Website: bh-photo
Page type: customer-info-address
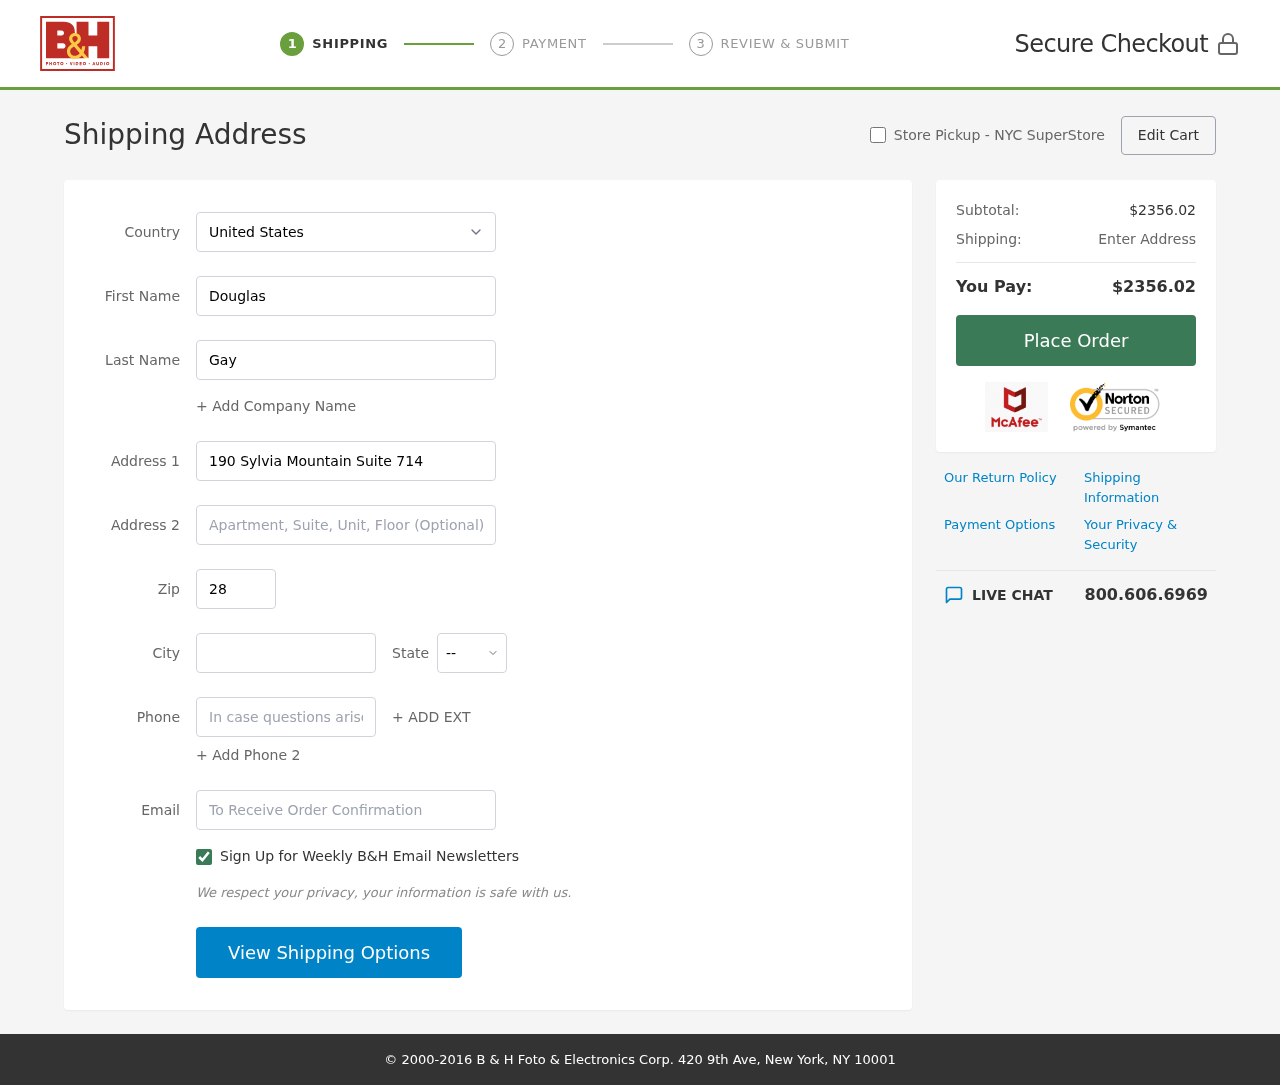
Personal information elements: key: PII_CITY
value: Port Christopher
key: PII_COUNTRY
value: United States
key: PII_EMAIL
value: dgay@yahoo.com
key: PII_FIRSTNAME
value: Douglas
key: PII_LASTNAME
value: Gay
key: PII_PHONE
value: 9947164093
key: PII_POSTCODE
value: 28276
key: PII_STATE_ABBR
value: VI
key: PII_STREET
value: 190 Sylvia Mountain Suite 714
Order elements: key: ORDER_SUBTOTAL
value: $2356.02
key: ORDER_TOTAL
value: $2356.02